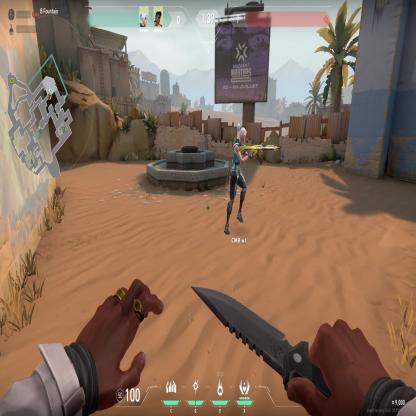
Label: teammate